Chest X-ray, AP view. Patient: 47 years old, sex F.
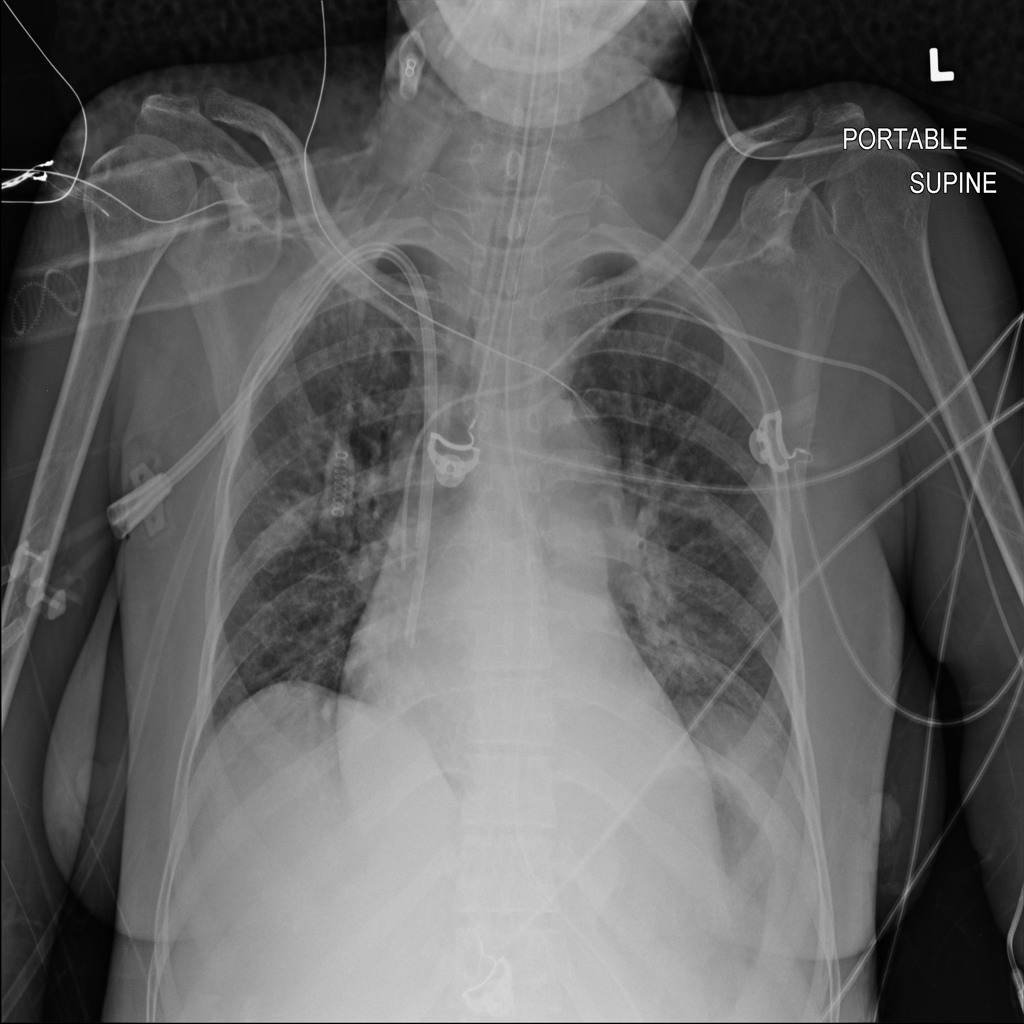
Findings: Infiltration